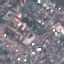
Land use / land cover: Residential